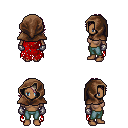
a pixel art fantasy rpg character, female body template, human, dark skin, red tattered cape, teal pants, white blonde swoop hairstyle, cloth hood, metal gloves, four views (front, back, left, right), 2x2 character sprite sheet, small pixel art, hard edges, no anti-aliasing